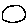
Label: circle